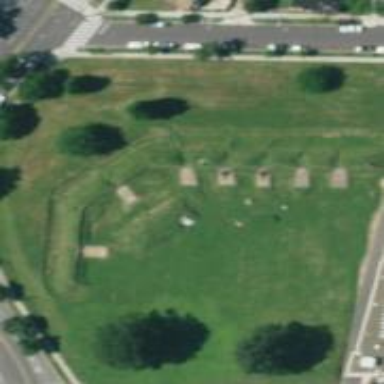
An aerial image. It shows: Historic memorial.